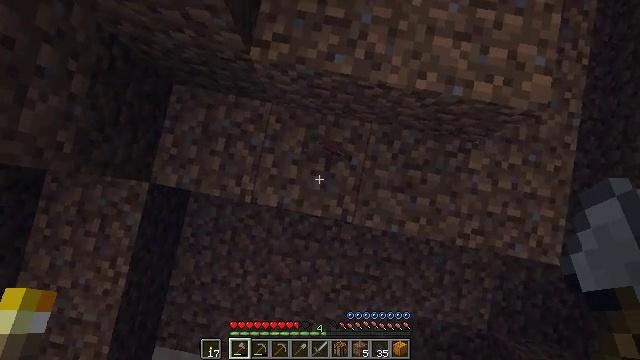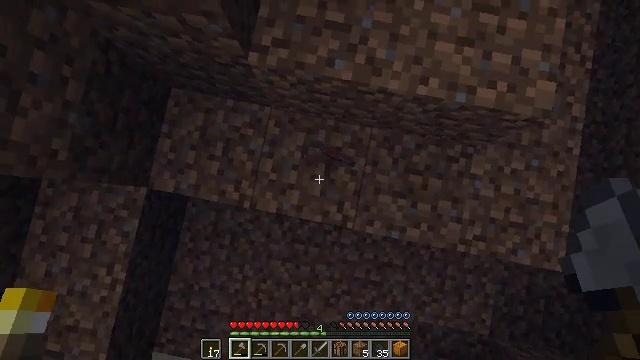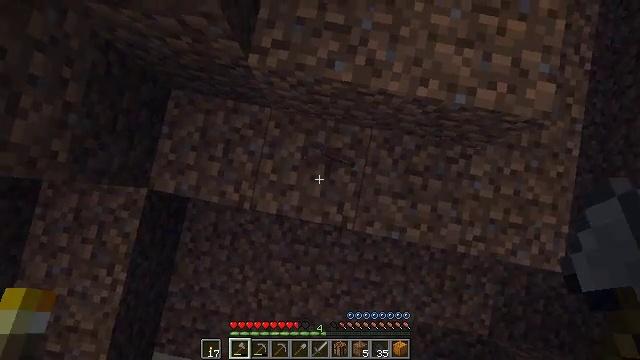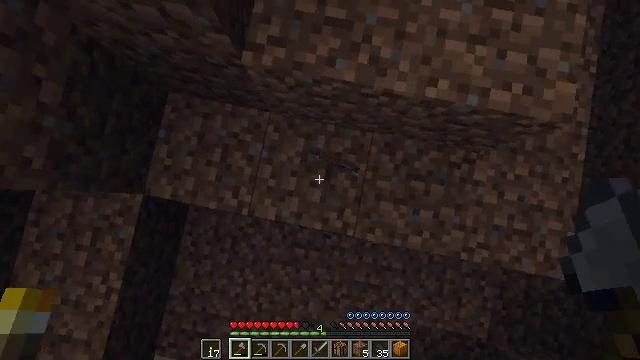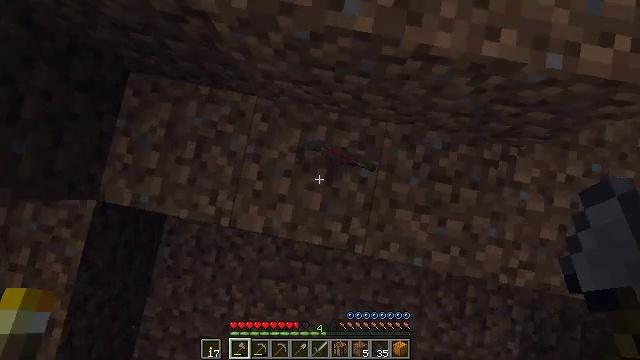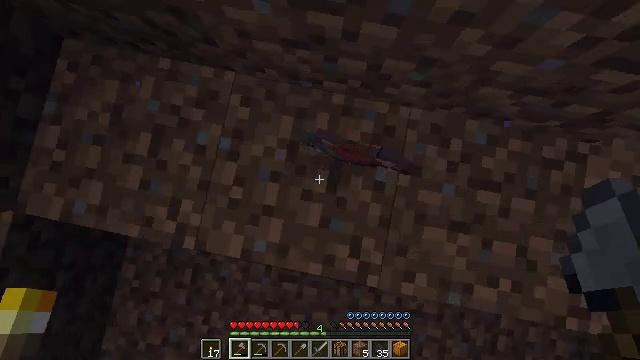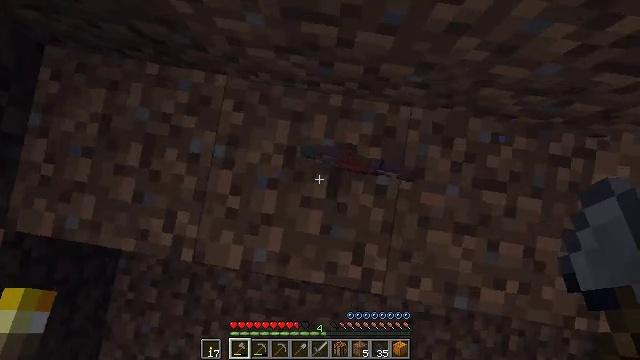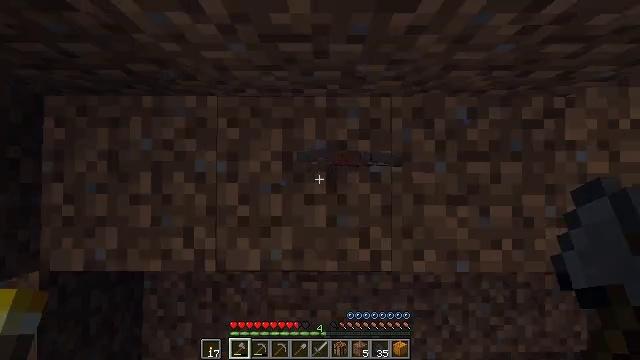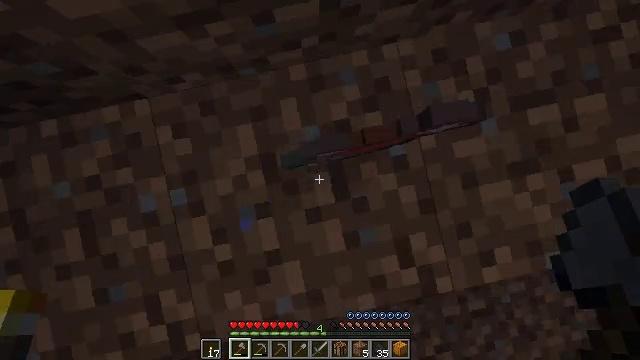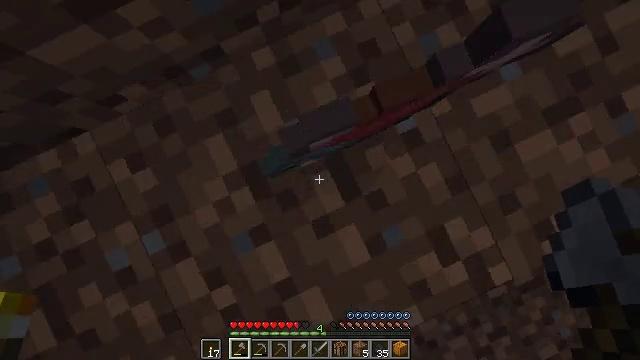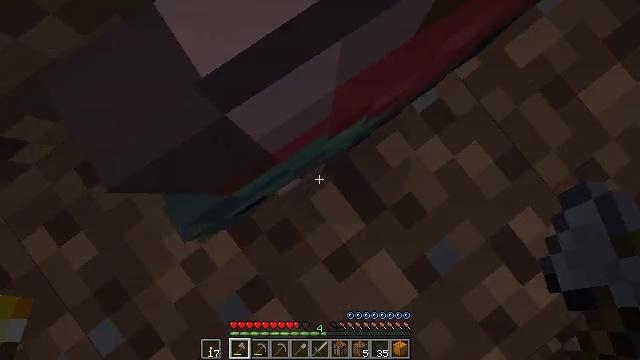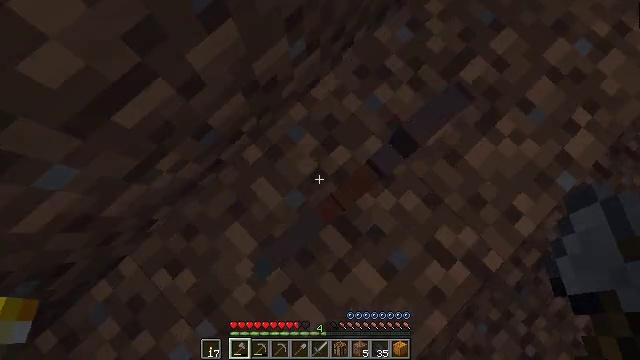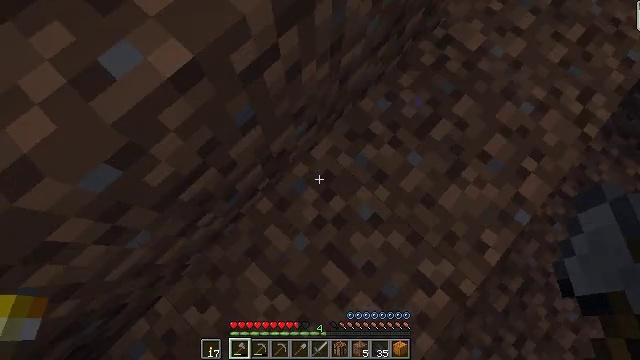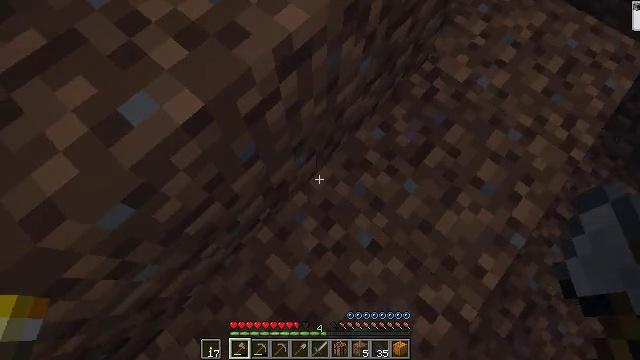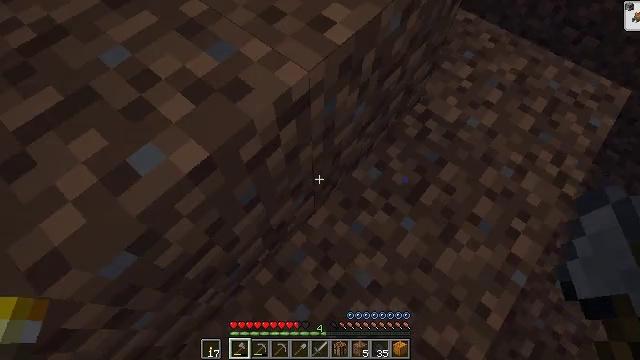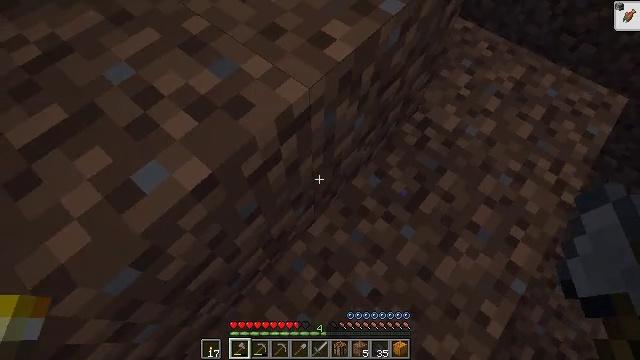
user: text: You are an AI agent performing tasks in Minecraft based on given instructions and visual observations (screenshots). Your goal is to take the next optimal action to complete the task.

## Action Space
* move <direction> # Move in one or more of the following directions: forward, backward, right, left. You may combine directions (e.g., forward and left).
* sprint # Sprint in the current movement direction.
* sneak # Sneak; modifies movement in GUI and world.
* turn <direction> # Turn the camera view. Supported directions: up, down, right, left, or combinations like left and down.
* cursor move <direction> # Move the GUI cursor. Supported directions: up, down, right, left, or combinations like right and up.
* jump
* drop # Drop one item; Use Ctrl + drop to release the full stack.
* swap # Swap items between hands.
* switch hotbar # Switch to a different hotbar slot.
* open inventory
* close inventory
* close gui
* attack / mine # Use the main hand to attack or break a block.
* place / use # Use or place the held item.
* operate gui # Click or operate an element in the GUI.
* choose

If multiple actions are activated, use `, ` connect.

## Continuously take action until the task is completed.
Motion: motion action
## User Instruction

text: Kill aquatic mobs.
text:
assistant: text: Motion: move forward
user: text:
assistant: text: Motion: move forward
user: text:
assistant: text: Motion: move forward
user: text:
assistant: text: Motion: no_op
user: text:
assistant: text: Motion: no_op
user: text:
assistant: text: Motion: turn right and down
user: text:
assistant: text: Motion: turn right and down
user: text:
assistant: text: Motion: turn right
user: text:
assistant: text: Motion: turn right
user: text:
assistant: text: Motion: turn right and up
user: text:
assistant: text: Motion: turn right and up
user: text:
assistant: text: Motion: turn right and up
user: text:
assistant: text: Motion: turn right and up
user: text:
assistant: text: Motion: move forward, turn right and up
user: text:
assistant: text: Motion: move forward
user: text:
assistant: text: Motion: move forward
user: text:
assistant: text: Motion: move forward
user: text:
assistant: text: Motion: move forward
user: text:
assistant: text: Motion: move forward, jump
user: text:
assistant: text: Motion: move forward, turn up, jump
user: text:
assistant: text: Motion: move forward, turn left and up, jump
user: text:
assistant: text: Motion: move forward, turn left and up, jump
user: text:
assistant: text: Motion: move forward, turn left and up, jump
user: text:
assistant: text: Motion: move forward, turn left and up, jump
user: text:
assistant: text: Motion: move forward, turn left and up, jump
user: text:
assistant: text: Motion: move forward, jump
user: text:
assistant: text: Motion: move forward, jump
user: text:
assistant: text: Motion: move forward, jump
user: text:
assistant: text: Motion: move forward, turn left and down, jump
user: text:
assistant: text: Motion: move forward and move left, turn left and down, jump